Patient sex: M
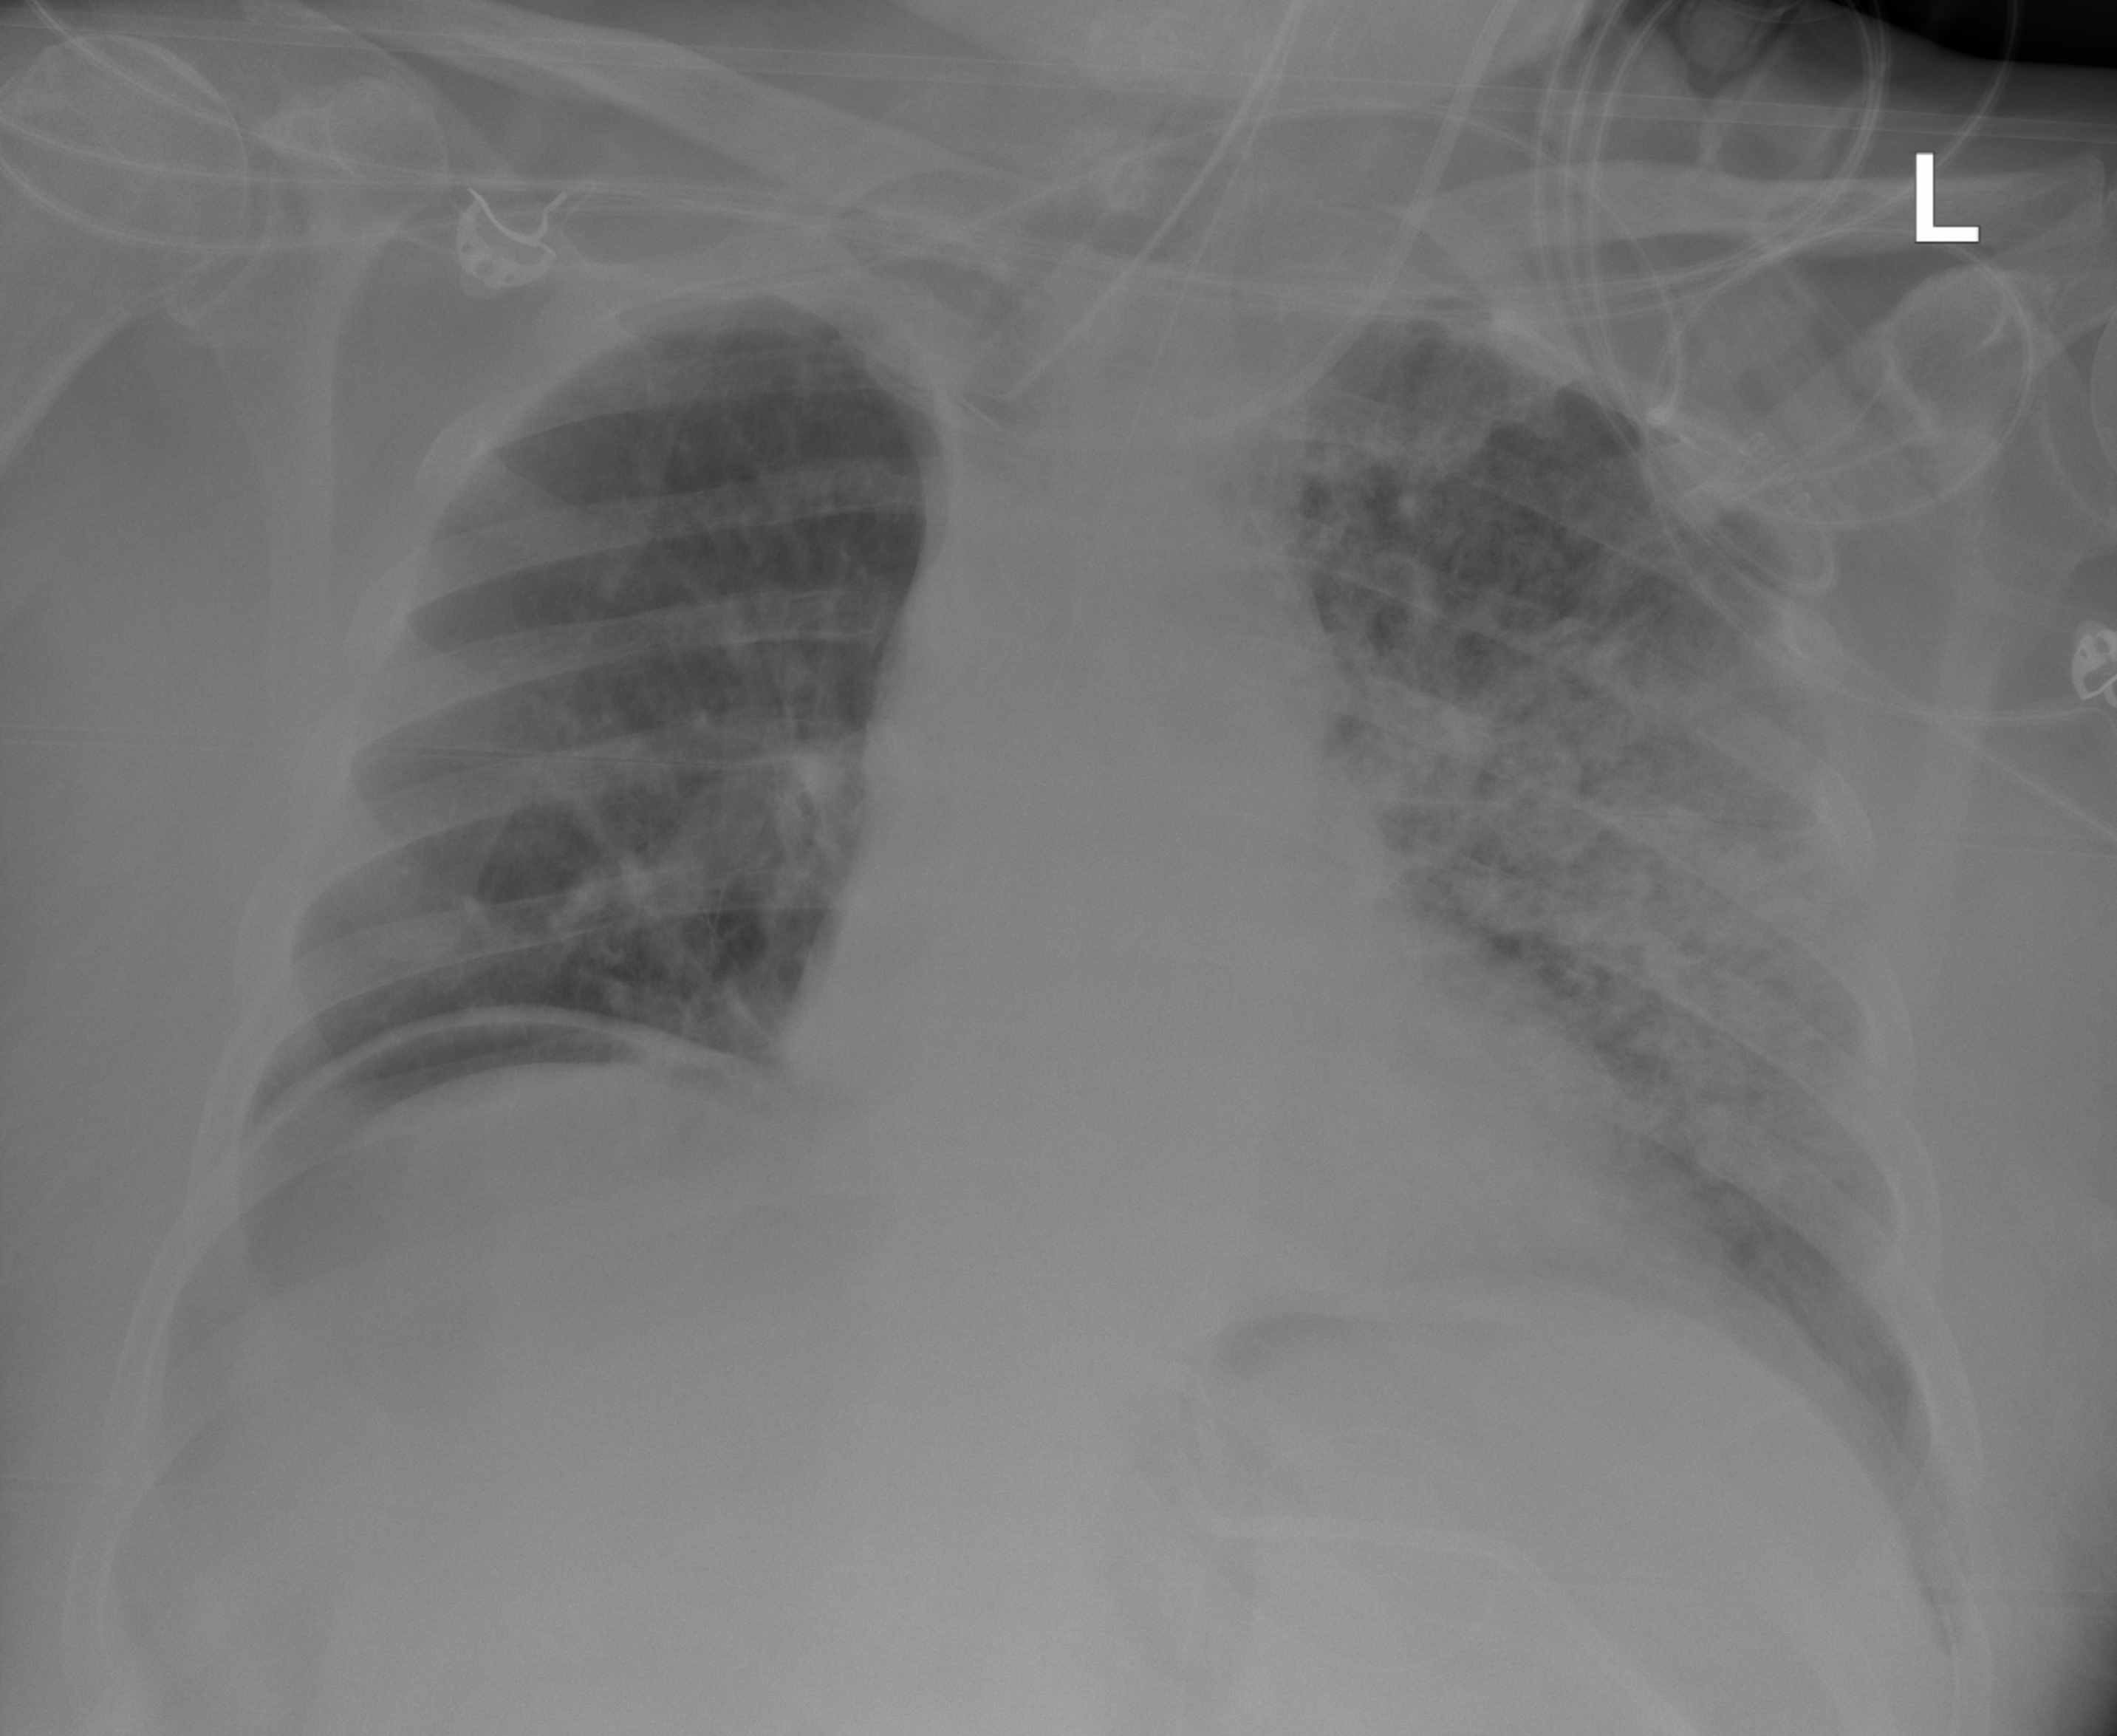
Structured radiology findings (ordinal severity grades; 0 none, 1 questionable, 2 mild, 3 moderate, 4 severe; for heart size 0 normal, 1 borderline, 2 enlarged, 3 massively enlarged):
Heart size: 0
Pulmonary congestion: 0
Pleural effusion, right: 0
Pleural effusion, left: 0
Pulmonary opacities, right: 0
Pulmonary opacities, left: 3
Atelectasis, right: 1
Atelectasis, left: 2